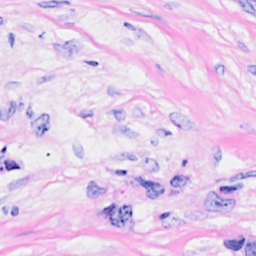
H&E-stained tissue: Breast